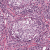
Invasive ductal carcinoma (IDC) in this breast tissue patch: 1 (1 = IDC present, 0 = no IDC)